Field crop: maize
Growth stage: 2
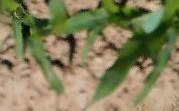
Species: maize